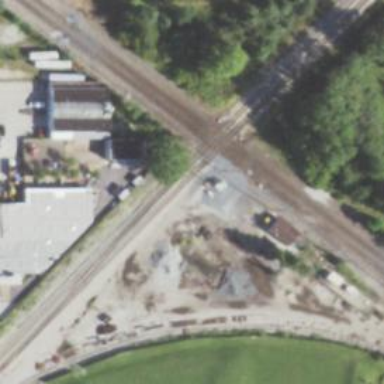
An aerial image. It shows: Railway track.